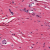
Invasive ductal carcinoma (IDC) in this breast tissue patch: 0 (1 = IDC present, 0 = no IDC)